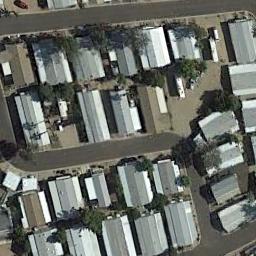
Label: residential